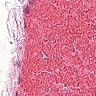
Metastatic tissue present: no